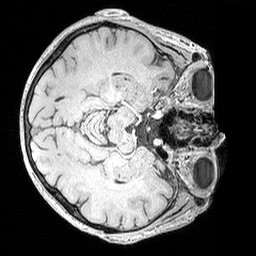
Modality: MP2RAGE
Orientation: axial
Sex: female
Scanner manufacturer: siemens
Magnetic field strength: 3 T
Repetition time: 5 s
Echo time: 0.00292 s